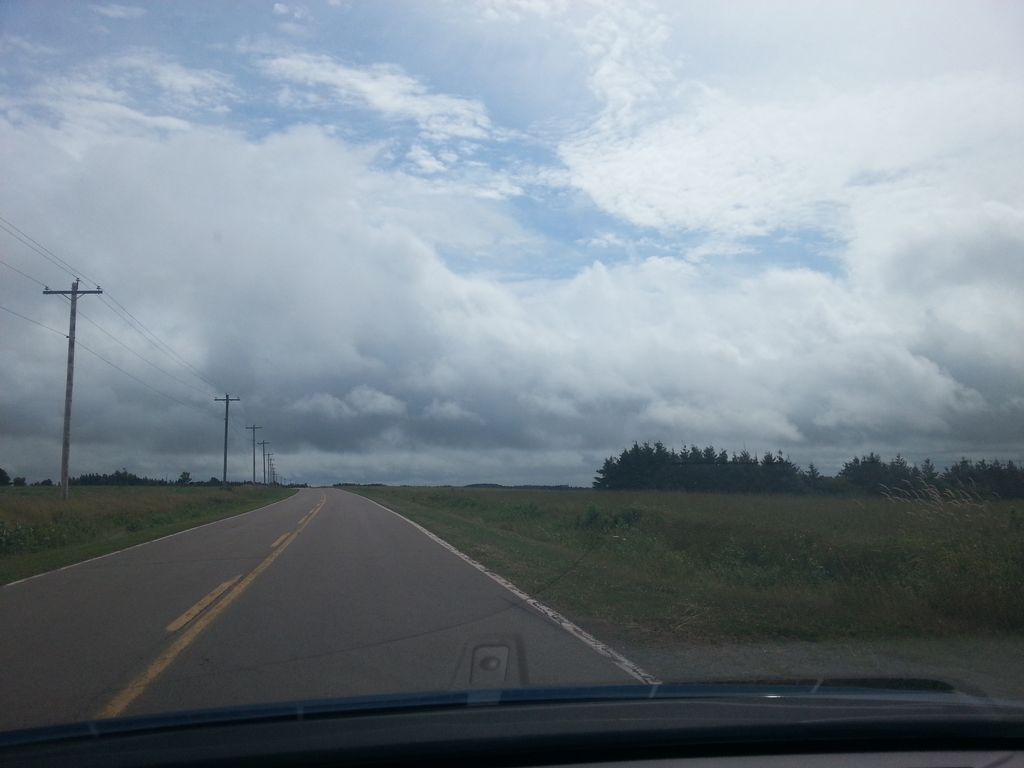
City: charlottetown